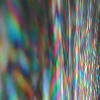
Label: sunburn